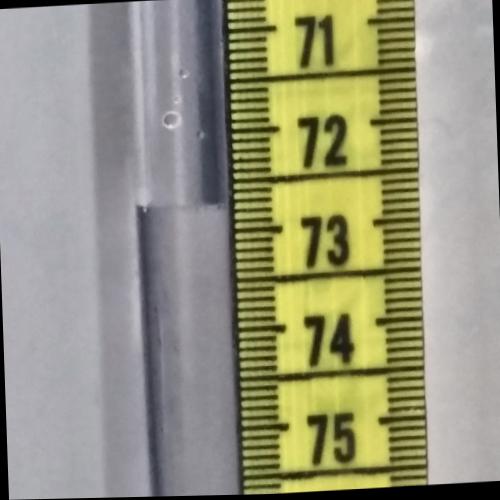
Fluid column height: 72.7 cm